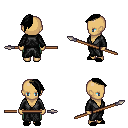
a pixel art fantasy rpg character, female body template, human, tanned skin, gray robe, teal pants, black long mohawk hairstyle, black slippers, spear, four views (front, back, left, right), 2x2 character sprite sheet, small pixel art, hard edges, no anti-aliasing